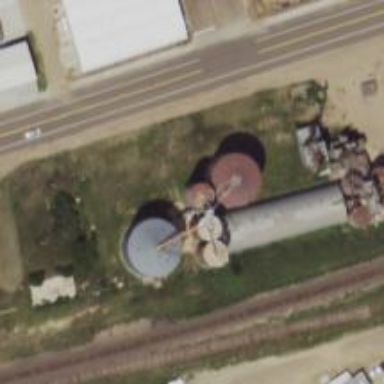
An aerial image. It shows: Silo.